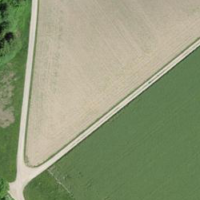
EUNIS habitat code: 52
Species observed at this site:
Geum rivale